Interaction volume radius: 10 \u00c5
Interaction volume height: 45 \u00c5
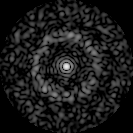
Disorder parameter: 0.8449